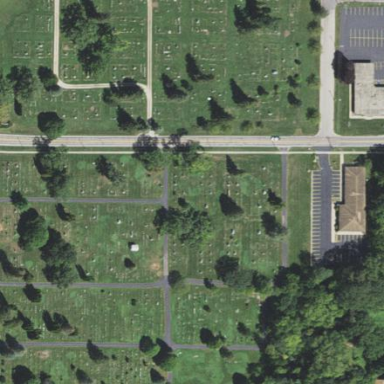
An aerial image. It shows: Cemetery.